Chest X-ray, AP view. Patient: 34 years old, sex M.
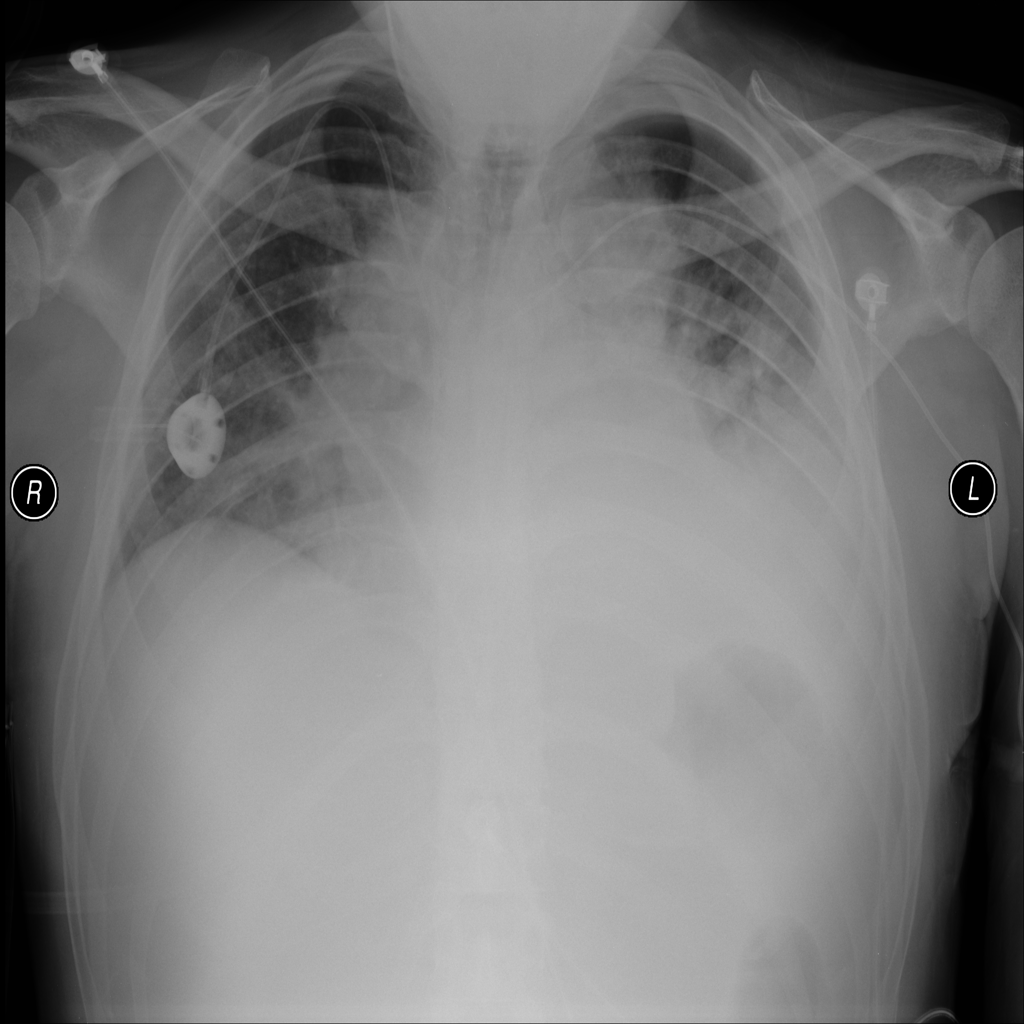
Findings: Atelectasis, Consolidation, Effusion, Mass